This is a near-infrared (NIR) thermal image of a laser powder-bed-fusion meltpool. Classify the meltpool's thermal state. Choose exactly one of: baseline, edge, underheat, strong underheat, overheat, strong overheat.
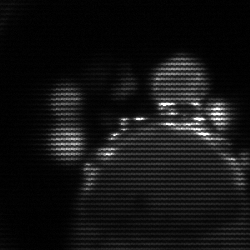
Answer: edge